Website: crate-barrel
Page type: receipt
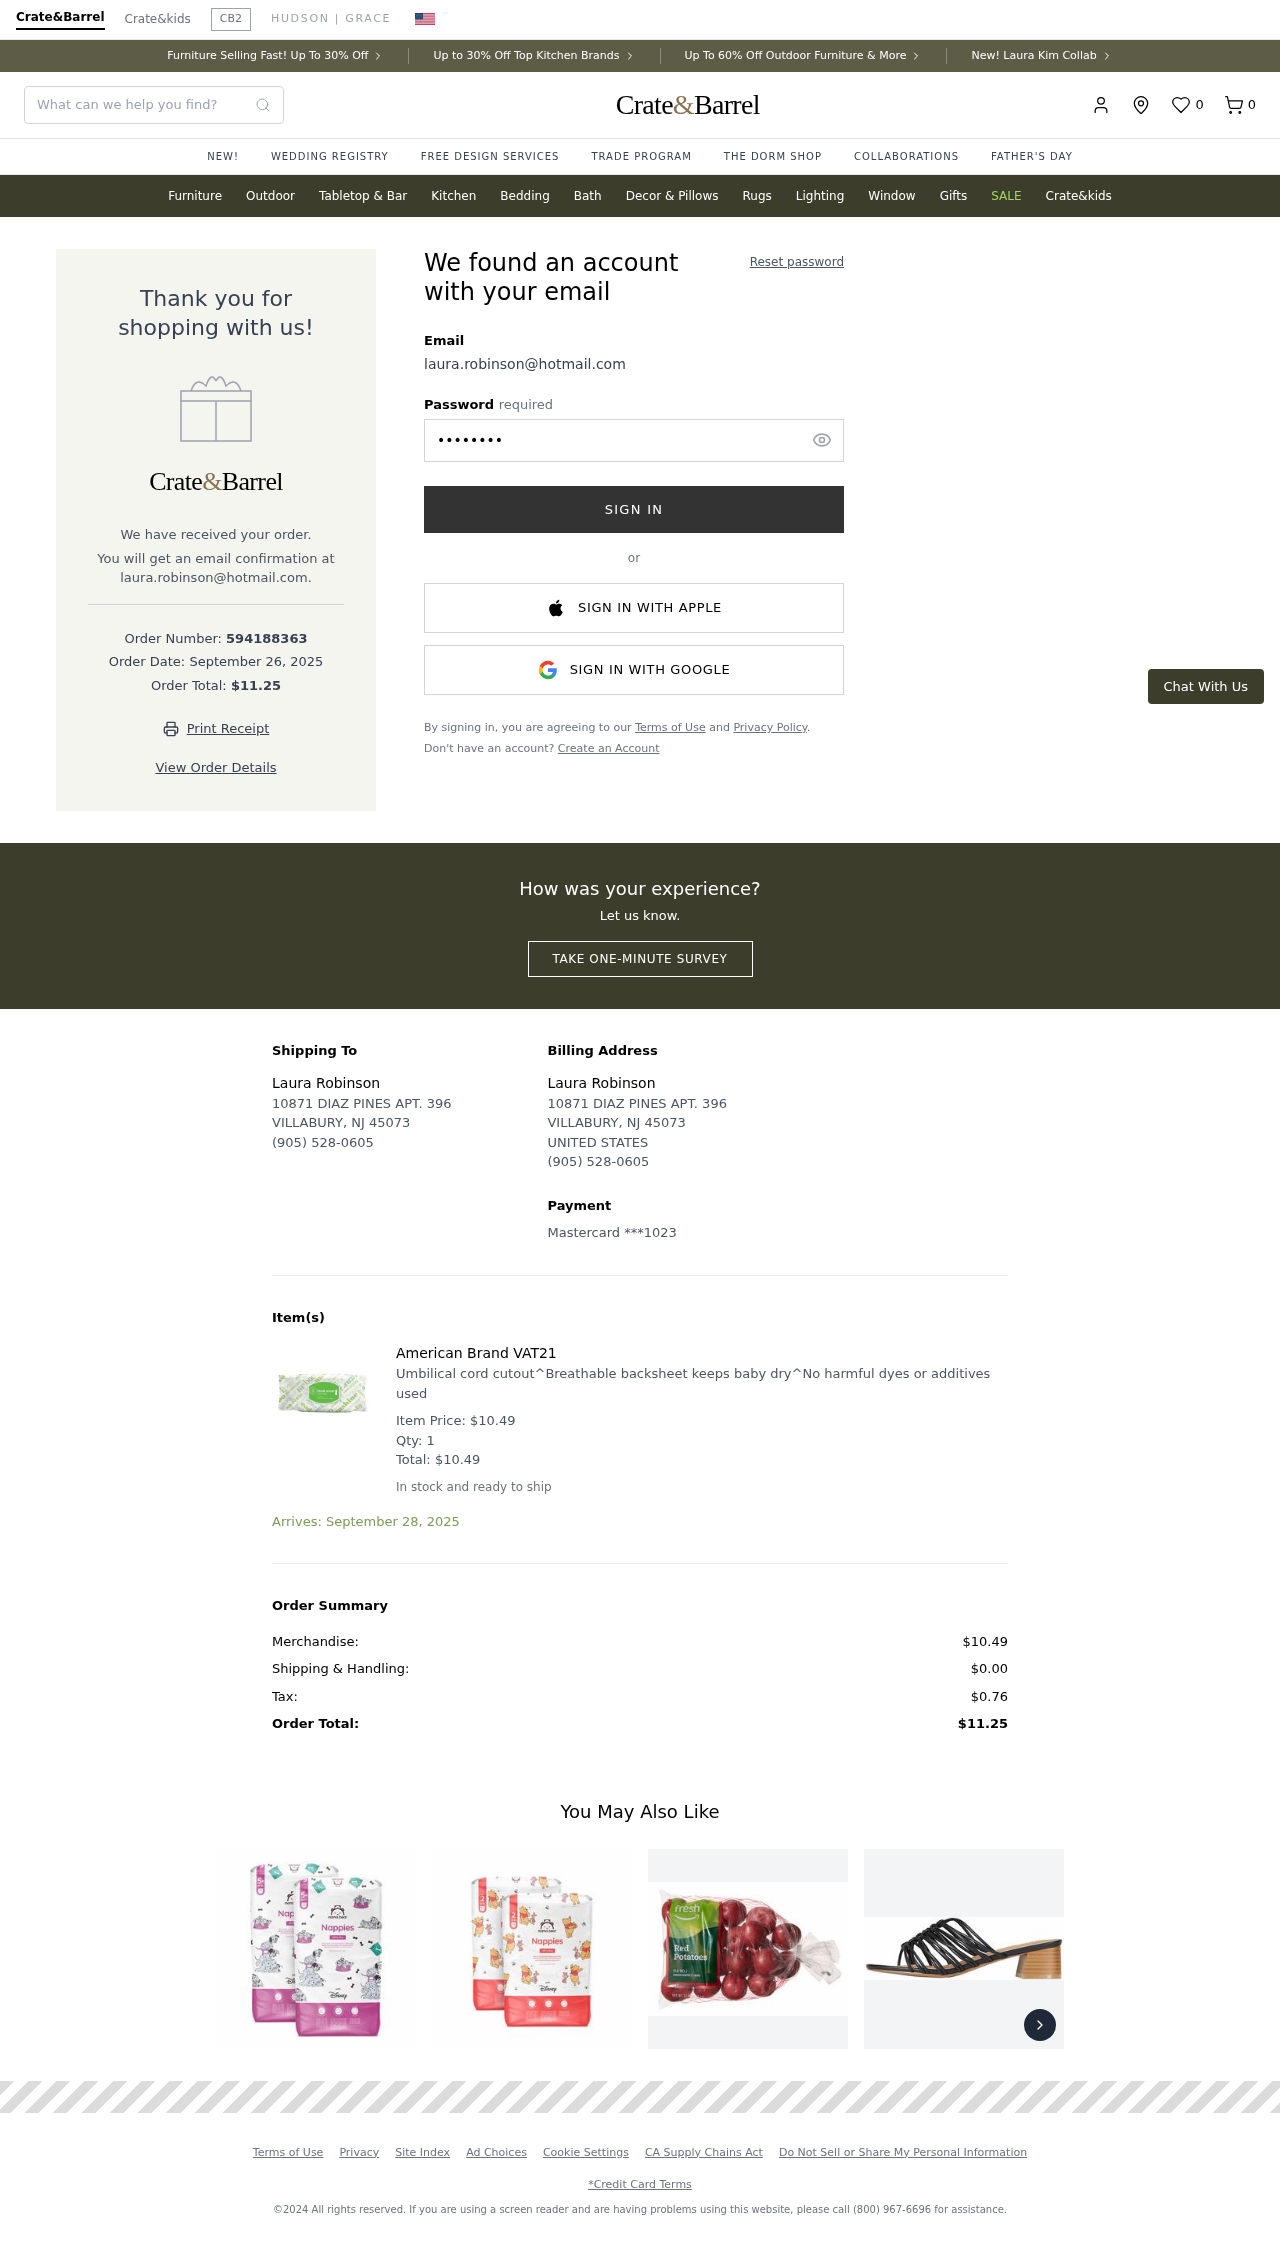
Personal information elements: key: PII_CARD_LAST4
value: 1023
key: PII_CARD_TYPE
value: Mastercard
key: PII_COUNTRY
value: UNITED STATES
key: PII_EMAIL
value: laura.robinson@hotmail.com
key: PII_FULLNAME
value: Laura Robinson
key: PII_STREET
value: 10871 DIAZ PINES APT. 396
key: PII_EMAIL2
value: laura.robinson@hotmail.com
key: PII_CITY_STATE_ZIP
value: VILLABURY, NJ 45073
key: PII_PHONE
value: (905) 528-0605
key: PII_FULLNAME2
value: Laura Robinson
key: PII_STREET2
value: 10871 DIAZ PINES APT. 396
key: PII_POSTCODE
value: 45073
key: PII_STATE_ABBR
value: NJ
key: PII_POSTCODE_FULL
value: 45073
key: PII_POSTCODE_NUMERIC
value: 45073
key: PII_PHONE2
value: (905) 528-0605
Product elements: key: PRODUCT1_DESC
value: Umbilical cord cutout^Breathable backsheet keeps baby dry^No harmful dyes or additives used
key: PRODUCT1_NAME
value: American Brand VAT21
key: PRODUCT1_PRICE
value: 10.49
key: PRODUCT1_QUANTITY
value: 1
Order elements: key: ORDER_NUM_ITEMS
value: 0
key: ORDER_ID
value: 594188363
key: ORDER_DATE
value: September 26, 2025
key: ORDER_TOTAL
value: $11.25
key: ORDER_ITEM_TOTAL
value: $10.49
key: ORDER_DELIVERY_DATE
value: Arrives: September 28, 2025
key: ORDER_SUBTOTAL
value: $10.49
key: ORDER_SHIPPING_COST
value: $0.00
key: ORDER_TAX
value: $0.76
Search elements: key: HEADER_SEARCH
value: What can we help you find?
Other elements: key: FAVORITES_COUNT
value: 0